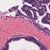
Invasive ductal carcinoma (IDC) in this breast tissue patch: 0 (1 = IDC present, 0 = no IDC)